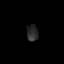
Tissue: skin
Cell type: Epithelial cells
Senescence score: 0.2491
Nuclear area (px): 183
Mean DAPI intensity: 42.579